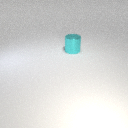
large cyan metal cylinder